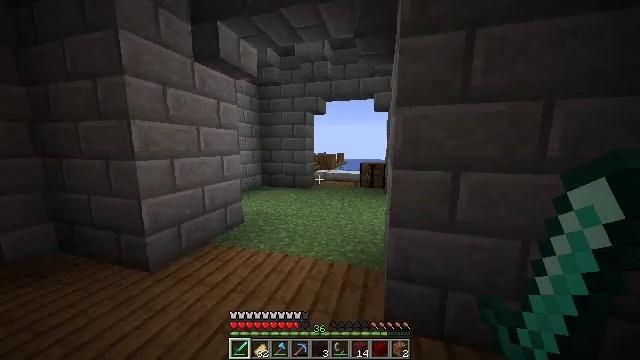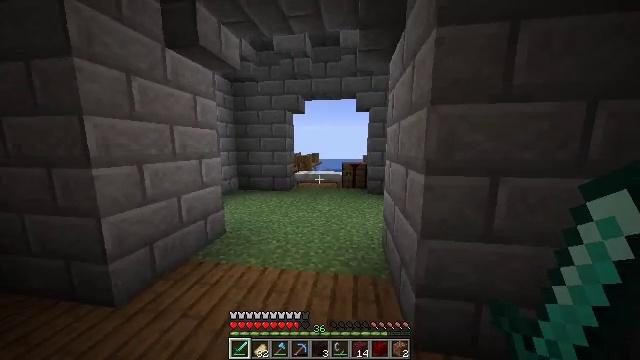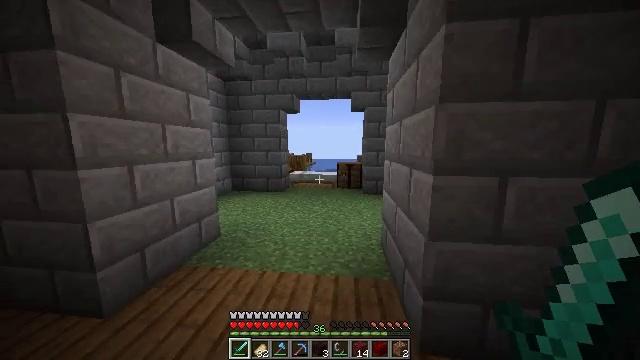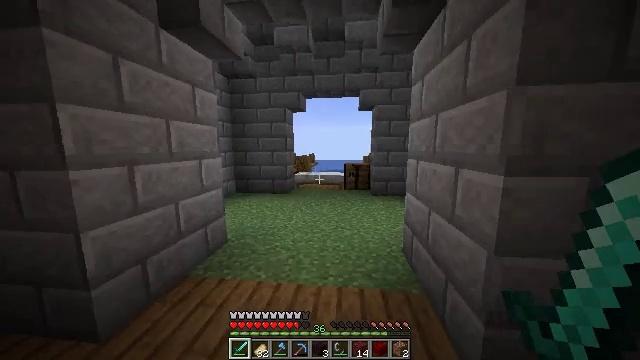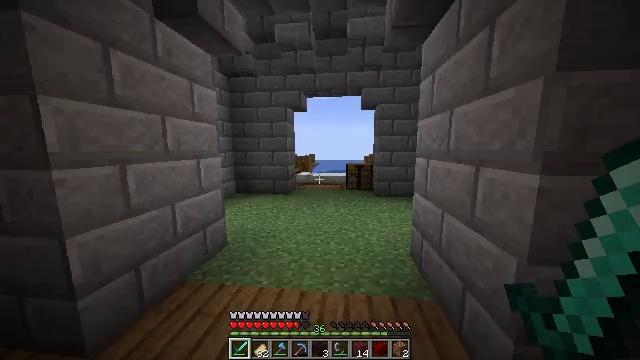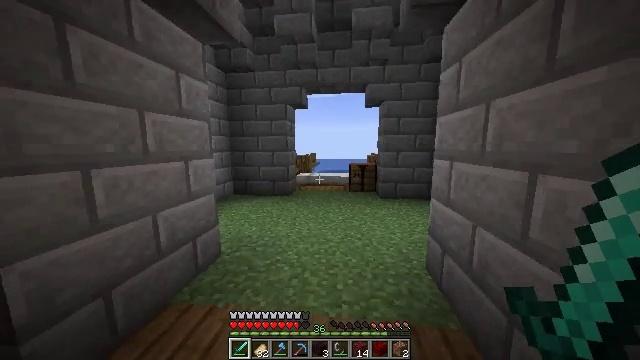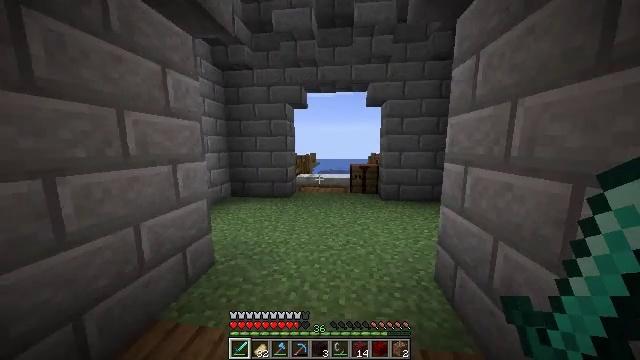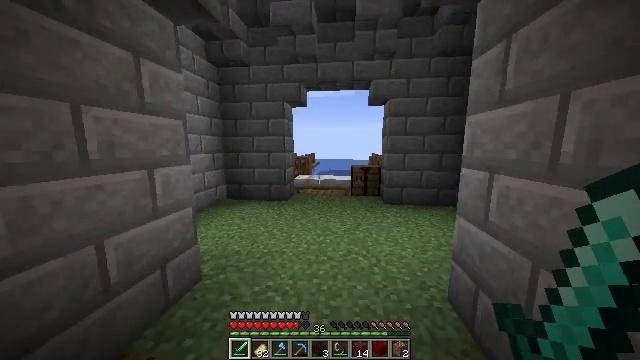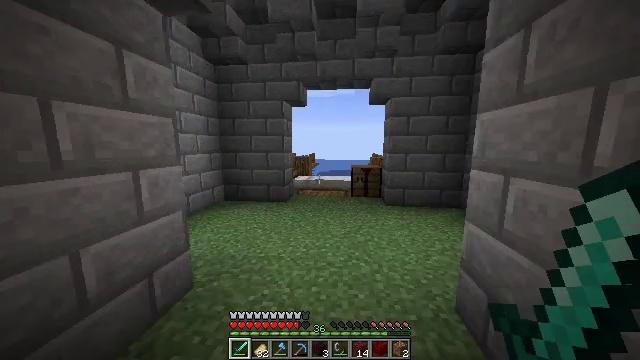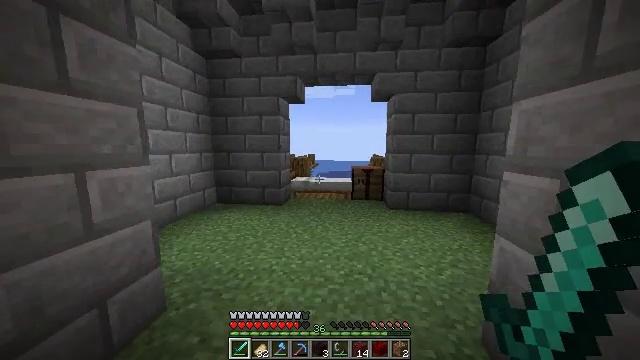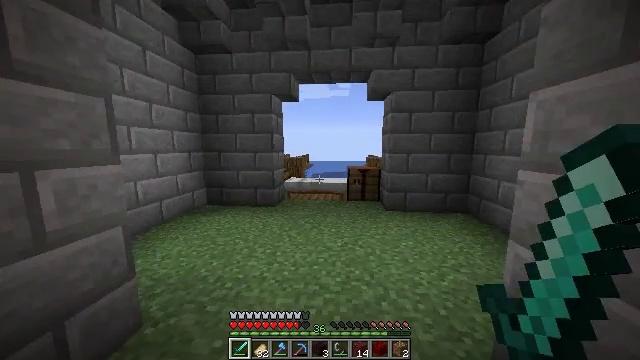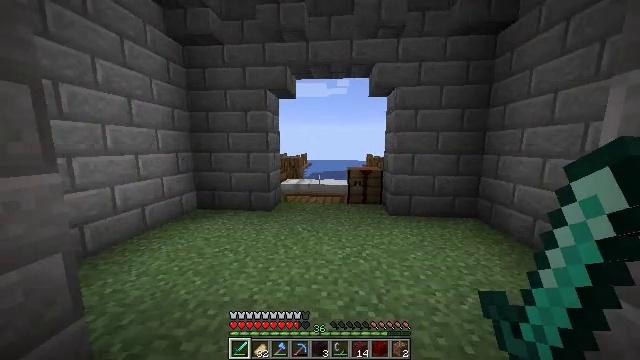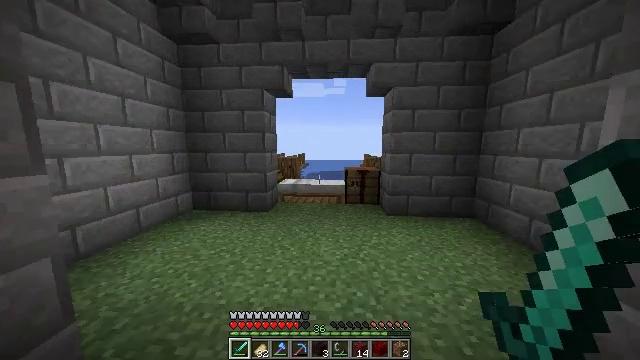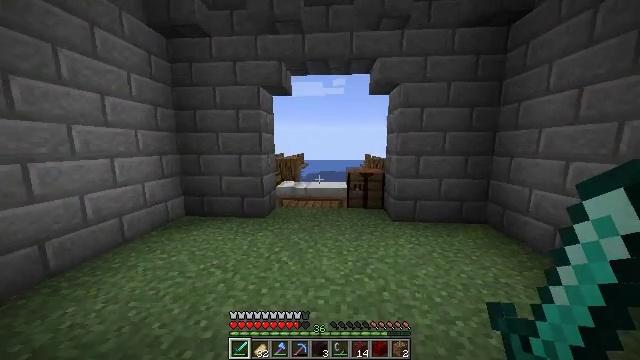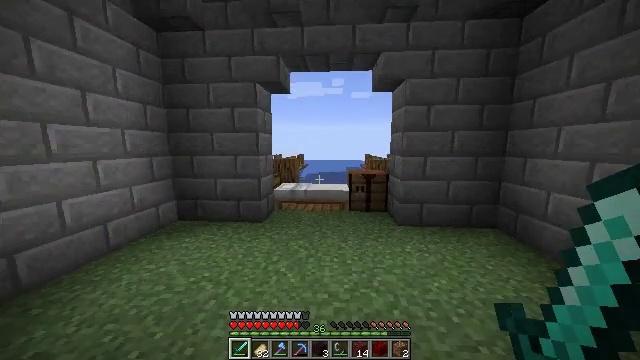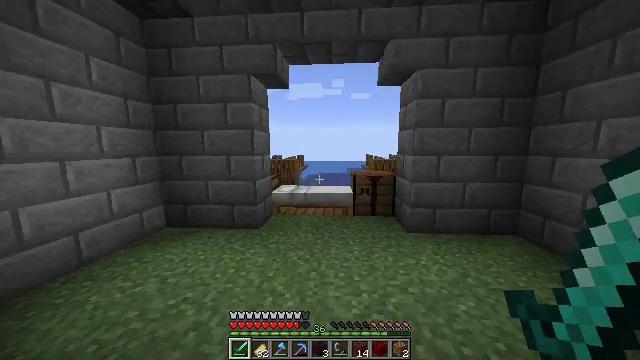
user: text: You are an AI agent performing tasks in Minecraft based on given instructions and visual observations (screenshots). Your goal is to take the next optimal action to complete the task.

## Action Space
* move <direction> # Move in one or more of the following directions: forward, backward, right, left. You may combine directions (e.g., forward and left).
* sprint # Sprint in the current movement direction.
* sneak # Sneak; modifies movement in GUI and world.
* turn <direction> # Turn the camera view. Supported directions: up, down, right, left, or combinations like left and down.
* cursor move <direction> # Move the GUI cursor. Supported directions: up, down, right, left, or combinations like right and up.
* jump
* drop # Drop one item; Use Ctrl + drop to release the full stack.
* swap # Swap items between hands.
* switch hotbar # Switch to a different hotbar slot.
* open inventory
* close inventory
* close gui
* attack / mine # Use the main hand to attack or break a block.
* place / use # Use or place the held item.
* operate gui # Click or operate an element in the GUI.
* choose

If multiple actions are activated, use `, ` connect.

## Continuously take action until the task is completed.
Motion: motion action
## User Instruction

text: Make a brewing stand with blaze rod and cobblestones.
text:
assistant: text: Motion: move forward and move left, turn right
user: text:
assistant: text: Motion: move forward and move left, turn right
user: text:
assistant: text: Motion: move forward
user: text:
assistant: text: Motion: move forward
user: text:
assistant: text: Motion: move forward
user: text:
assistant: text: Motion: move forward, sprint
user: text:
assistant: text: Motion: move forward, sprint
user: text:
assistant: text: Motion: move forward, sprint
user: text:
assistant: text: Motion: move forward
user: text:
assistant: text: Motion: move forward, turn right
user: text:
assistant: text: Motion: move forward, sprint
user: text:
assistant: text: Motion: move forward, sprint
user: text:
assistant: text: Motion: move forward, sprint
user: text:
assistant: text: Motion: move forward
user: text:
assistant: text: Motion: move forward
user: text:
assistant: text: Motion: move forward
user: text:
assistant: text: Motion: move forward, sprint
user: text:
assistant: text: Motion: move forward, sprint
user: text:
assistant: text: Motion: move forward
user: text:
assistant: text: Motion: move forward
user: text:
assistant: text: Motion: move forward, sprint
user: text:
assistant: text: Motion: move forward, sprint
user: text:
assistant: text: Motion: move forward, sprint
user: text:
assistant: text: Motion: move forward
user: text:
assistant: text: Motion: move forward
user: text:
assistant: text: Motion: move forward
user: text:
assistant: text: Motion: move forward
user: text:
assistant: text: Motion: move forward
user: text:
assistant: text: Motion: move forward, turn right and down
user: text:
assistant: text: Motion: move forward, turn right and down